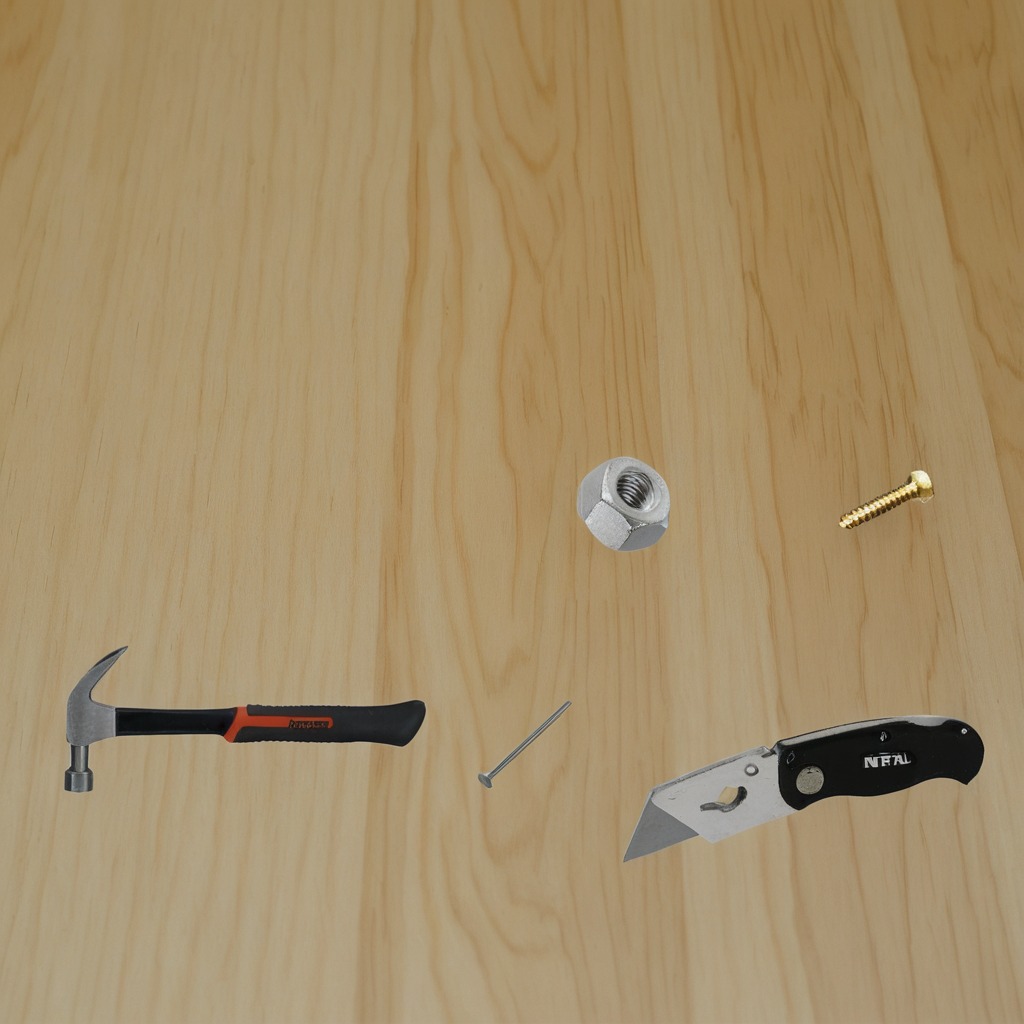
A utility knife, a metal machine screw, an iron nail, a hammer, and a metal nut are lying on the plywood surface.